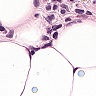
Metastatic tissue present: yes